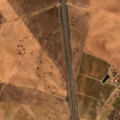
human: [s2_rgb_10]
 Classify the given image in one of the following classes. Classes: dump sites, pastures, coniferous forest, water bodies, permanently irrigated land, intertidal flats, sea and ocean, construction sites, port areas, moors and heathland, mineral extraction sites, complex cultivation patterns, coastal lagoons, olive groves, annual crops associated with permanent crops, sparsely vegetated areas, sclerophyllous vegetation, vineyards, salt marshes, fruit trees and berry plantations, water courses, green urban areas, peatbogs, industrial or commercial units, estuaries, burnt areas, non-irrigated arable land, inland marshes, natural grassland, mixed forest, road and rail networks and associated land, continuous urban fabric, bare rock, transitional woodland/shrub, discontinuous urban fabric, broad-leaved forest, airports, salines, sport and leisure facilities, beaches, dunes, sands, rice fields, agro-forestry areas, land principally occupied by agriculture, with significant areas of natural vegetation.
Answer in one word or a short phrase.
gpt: non-irrigated arable land, olive groves